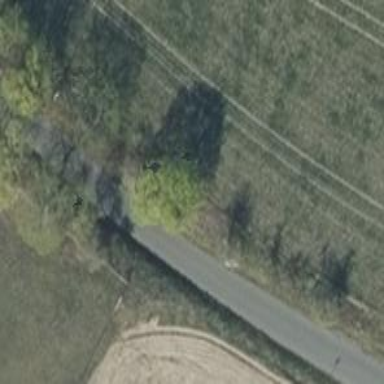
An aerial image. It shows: Row of deciduous broadleaved trees.